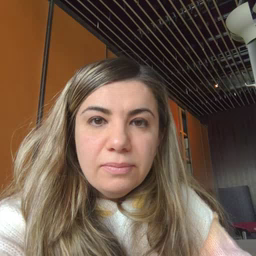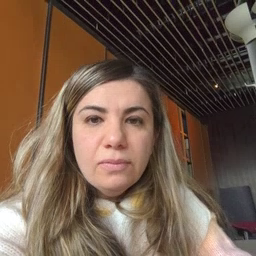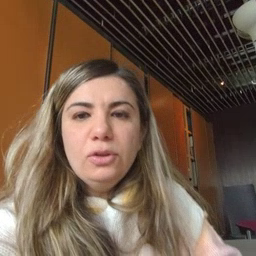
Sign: dog